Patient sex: F
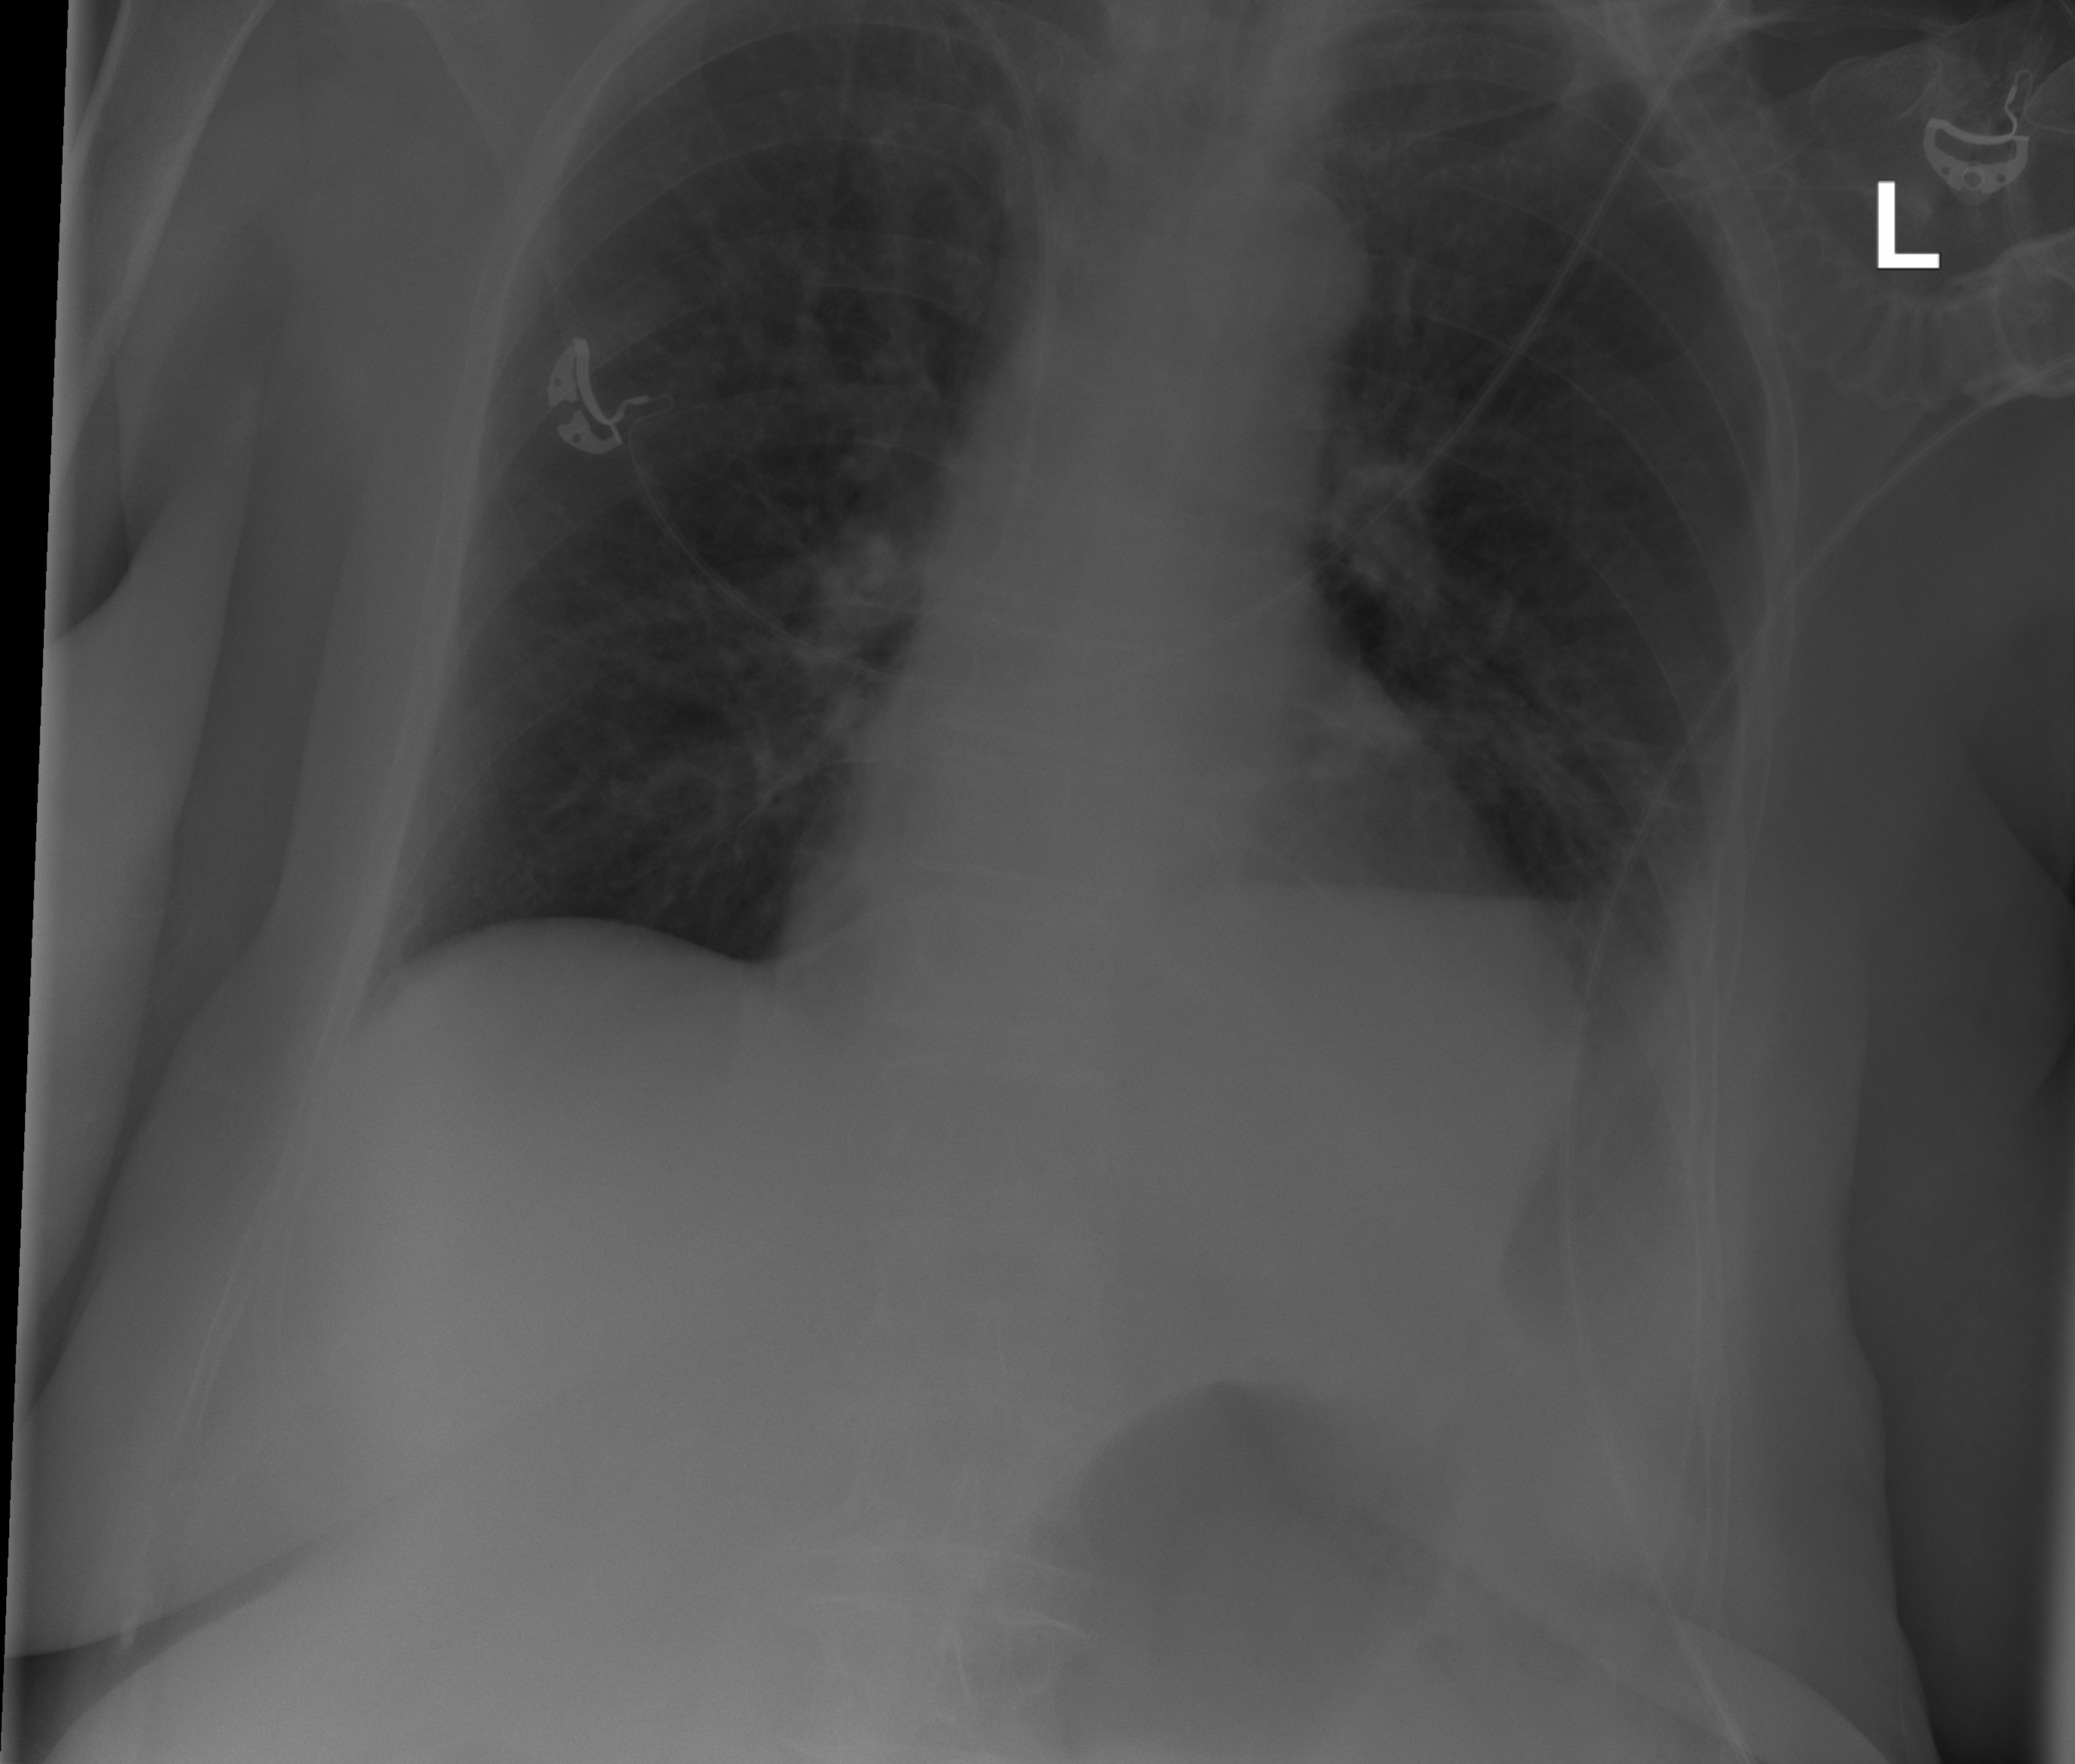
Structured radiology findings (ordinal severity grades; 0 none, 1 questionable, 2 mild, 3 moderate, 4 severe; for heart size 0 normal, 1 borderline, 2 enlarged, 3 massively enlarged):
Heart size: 0
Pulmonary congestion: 0
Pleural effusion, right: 0
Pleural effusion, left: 2
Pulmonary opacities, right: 0
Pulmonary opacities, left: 0
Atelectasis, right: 0
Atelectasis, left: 2